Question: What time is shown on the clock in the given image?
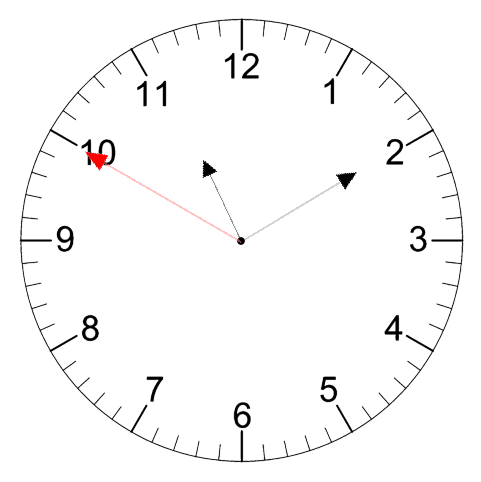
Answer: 11:09:50